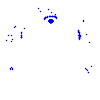
Particle: pion